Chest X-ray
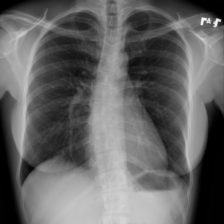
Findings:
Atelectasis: negative
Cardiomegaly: negative
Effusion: negative
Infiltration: negative
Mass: negative
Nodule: negative
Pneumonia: negative
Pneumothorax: negative
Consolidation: negative
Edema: negative
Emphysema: negative
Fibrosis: negative
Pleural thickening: negative
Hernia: negative